Interaction volume radius: 5 \u00c5
Interaction volume height: 15 \u00c5
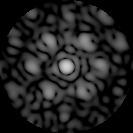
Disorder parameter: 0.5143